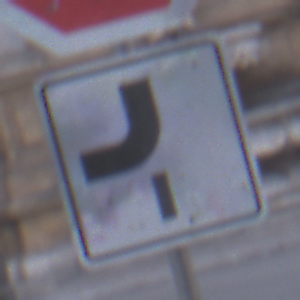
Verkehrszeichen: VerlaufVorfahrtsstrasse7
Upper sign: Stop
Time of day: SunriseSunset
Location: Outdoor (Urban)
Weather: PartlyCloudy
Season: NotSpecified
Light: Natural